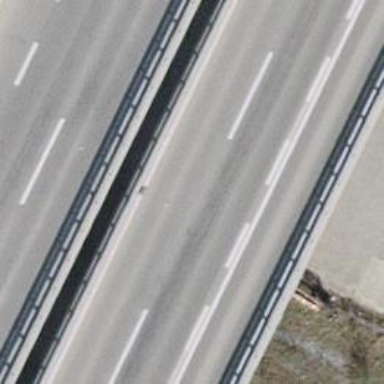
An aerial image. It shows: Motorway junction.